Field crop: maize
Growth stage: 2
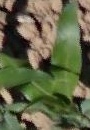
Species: maize